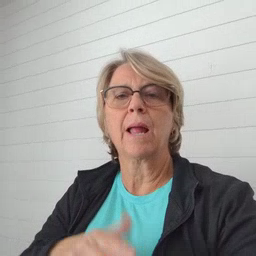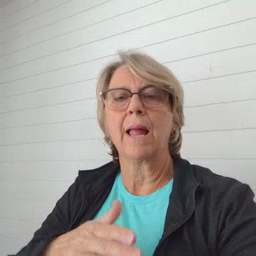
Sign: pool